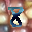
Label: 8